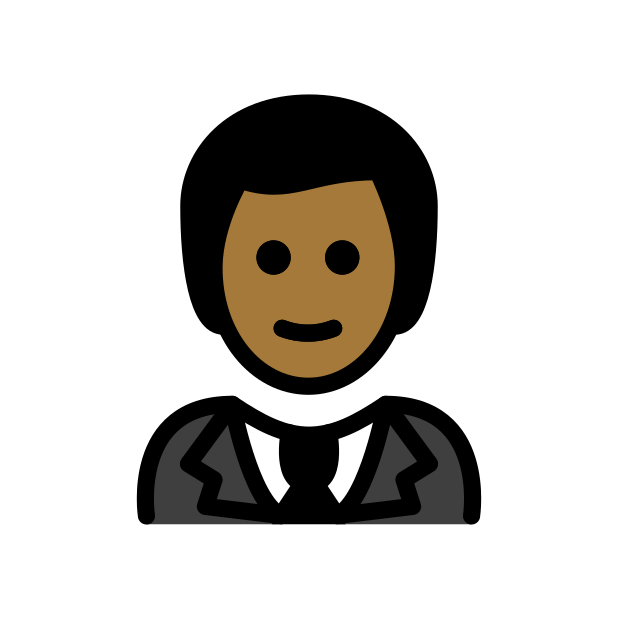
man in tuxedo: medium-dark skin tone